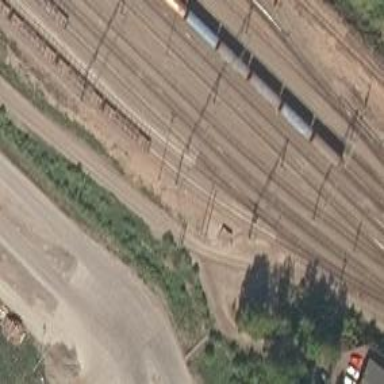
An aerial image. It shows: Rail yard with electrified contact lines for railway operations.